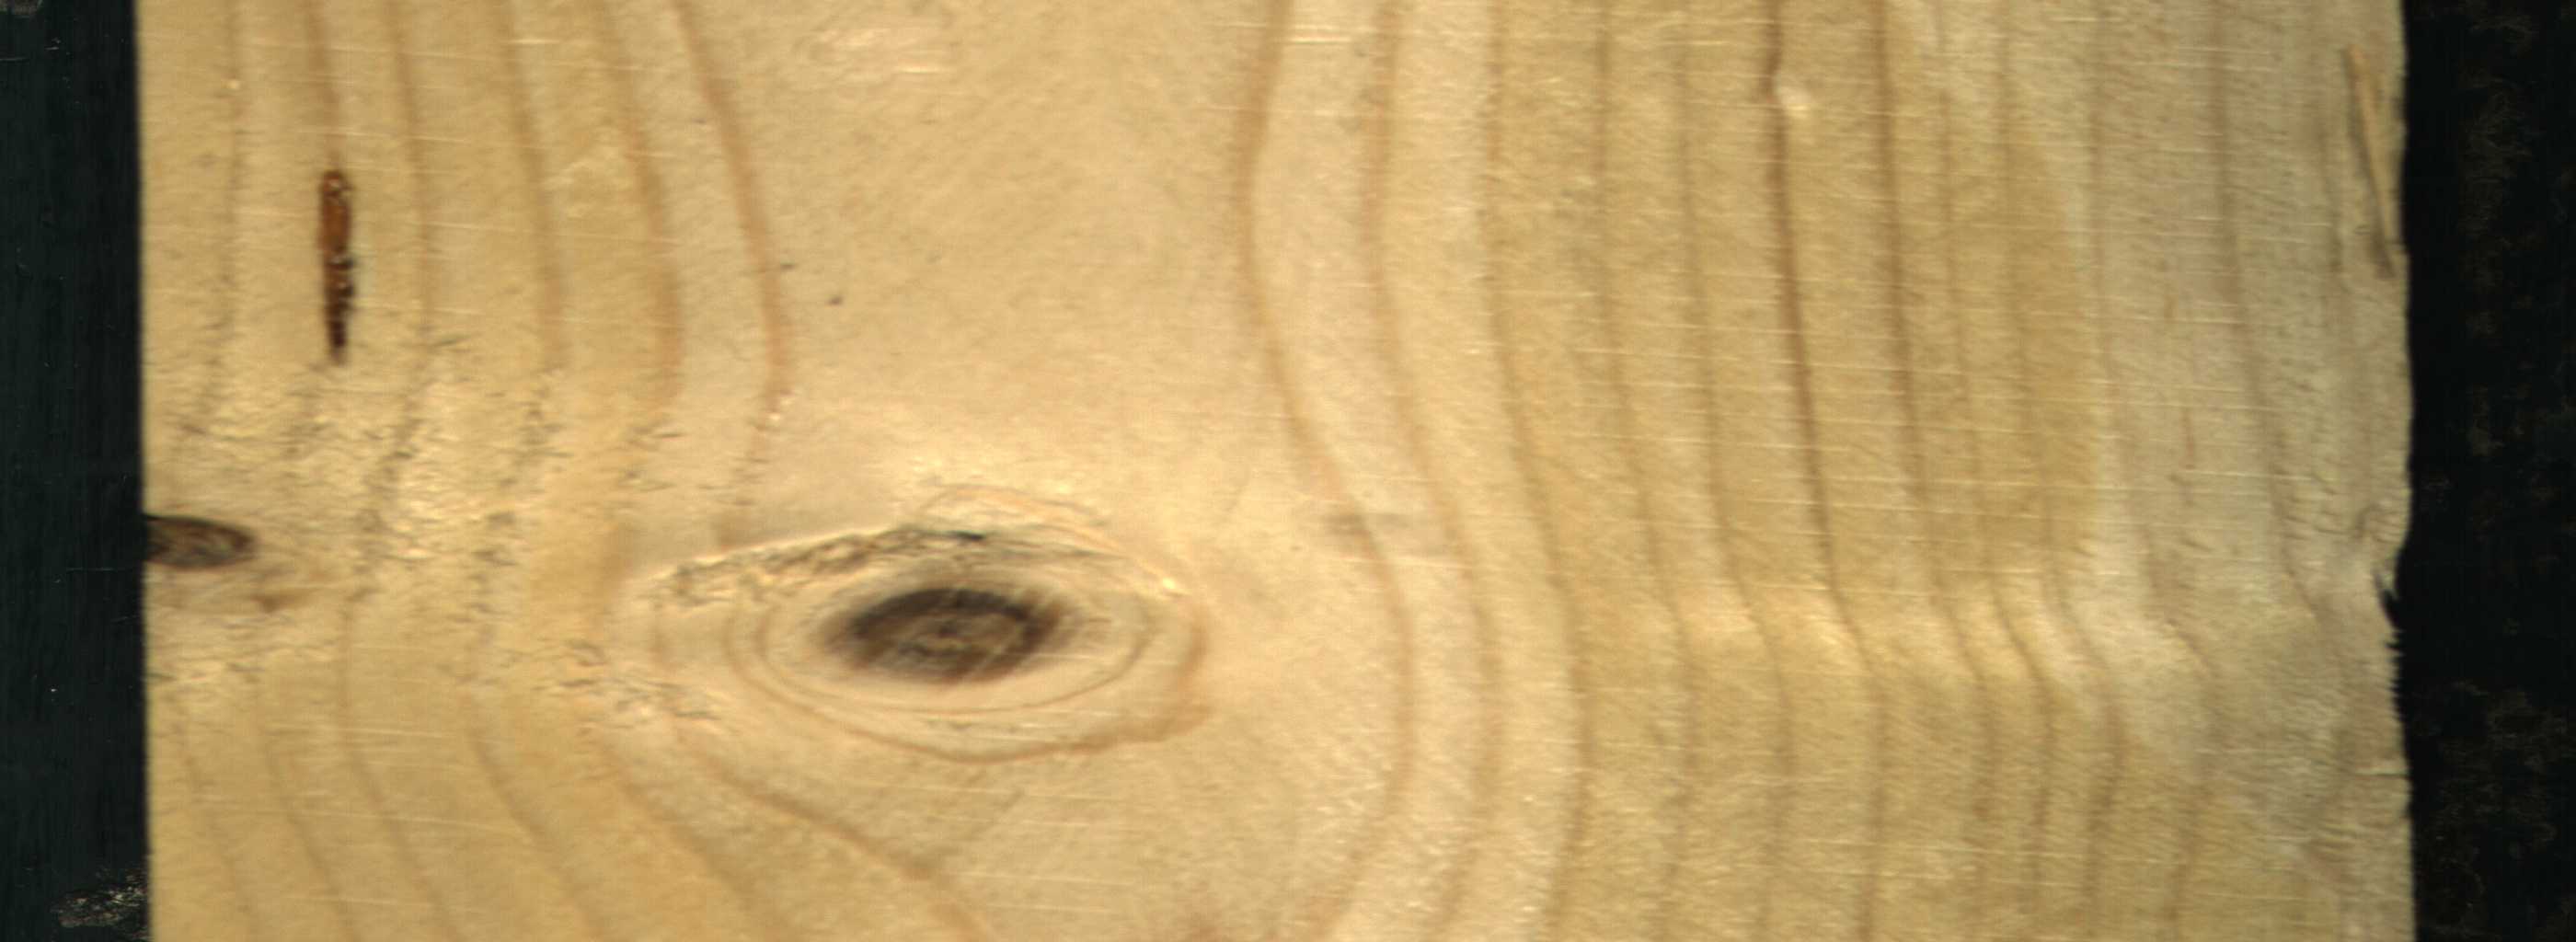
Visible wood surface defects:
resin
Live_Knot
Live_Knot